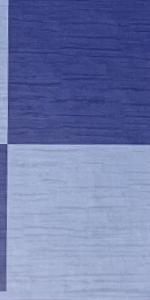
Label: Empty